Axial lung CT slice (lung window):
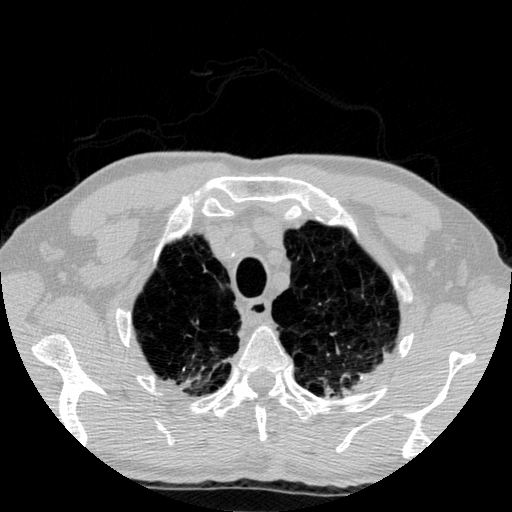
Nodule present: no